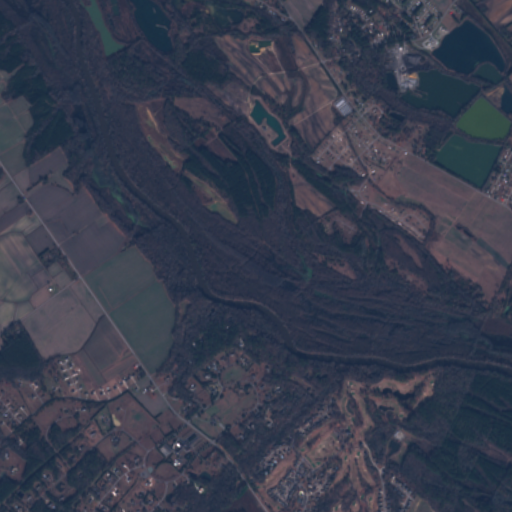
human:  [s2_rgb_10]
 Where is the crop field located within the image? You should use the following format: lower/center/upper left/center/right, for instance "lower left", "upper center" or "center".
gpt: The crop field is located in the lower left of the image.
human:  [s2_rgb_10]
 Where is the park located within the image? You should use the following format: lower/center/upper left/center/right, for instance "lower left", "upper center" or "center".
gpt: The park is located in the lower of the image.
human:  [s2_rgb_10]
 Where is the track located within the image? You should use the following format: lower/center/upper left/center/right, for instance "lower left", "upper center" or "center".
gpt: There is no track in the image.